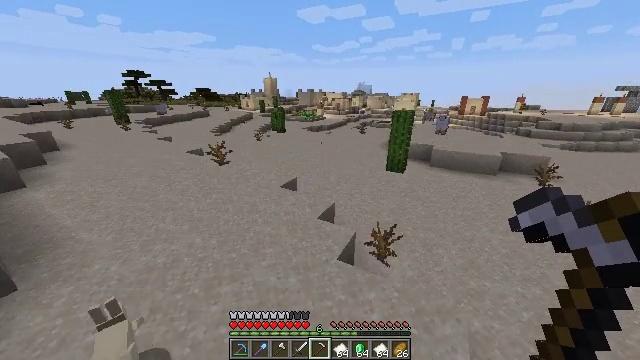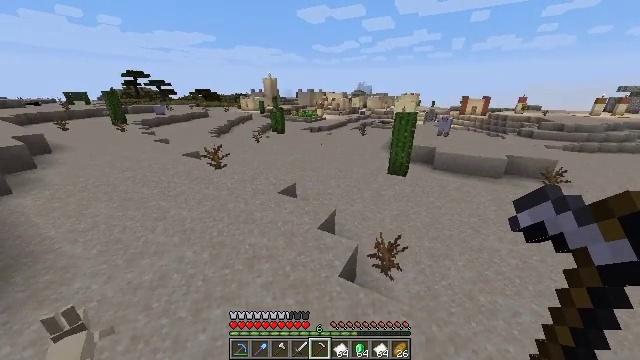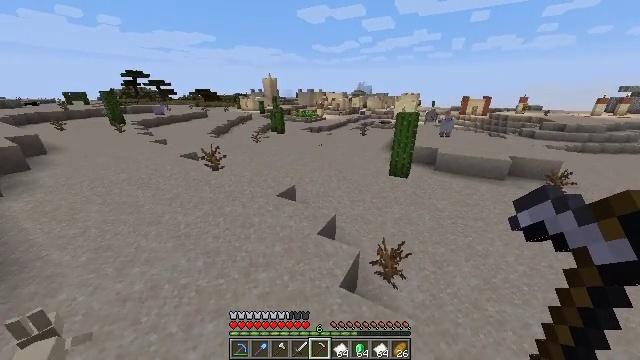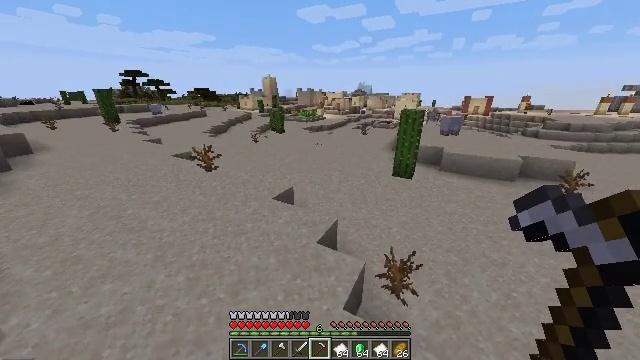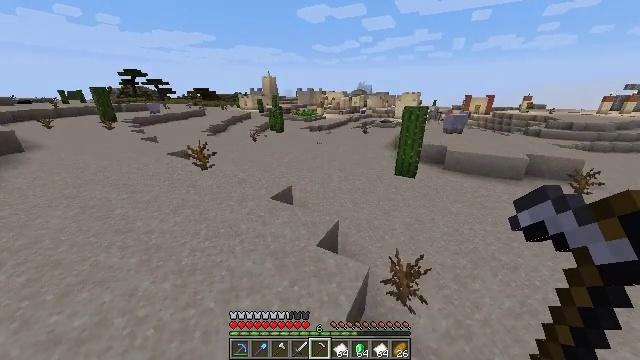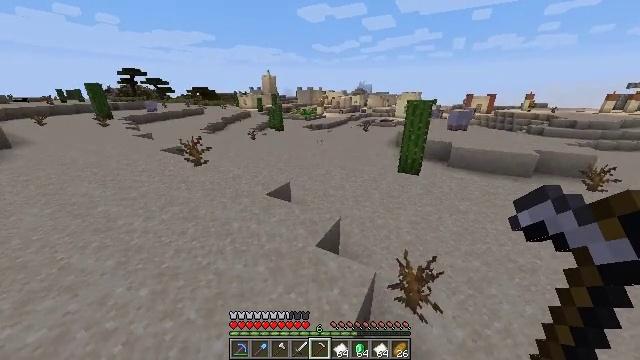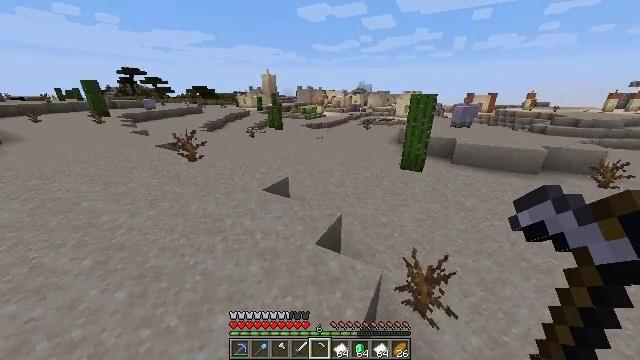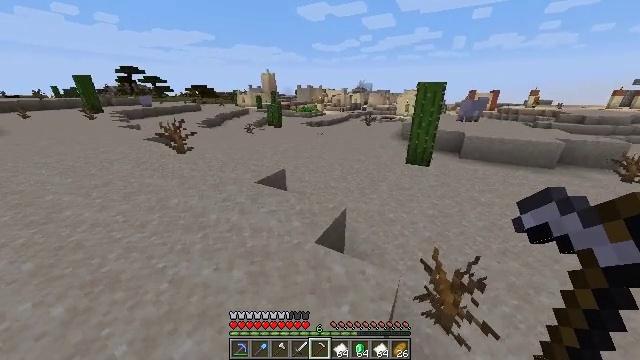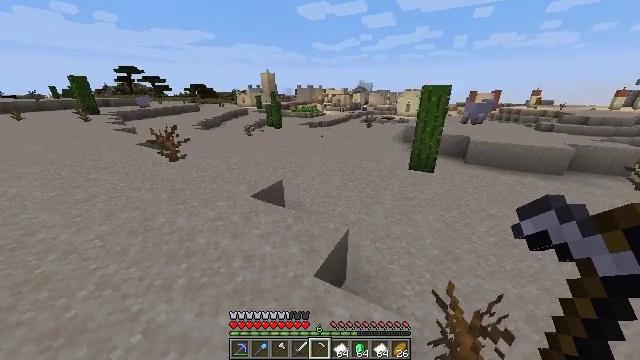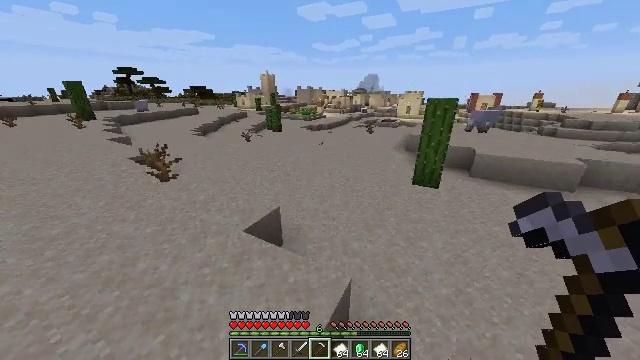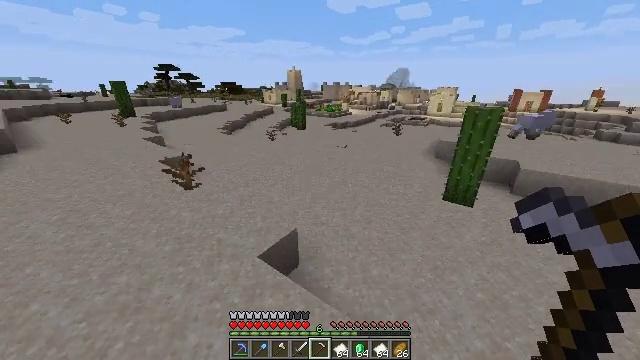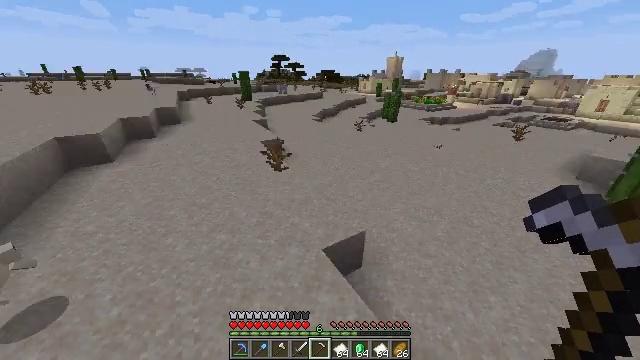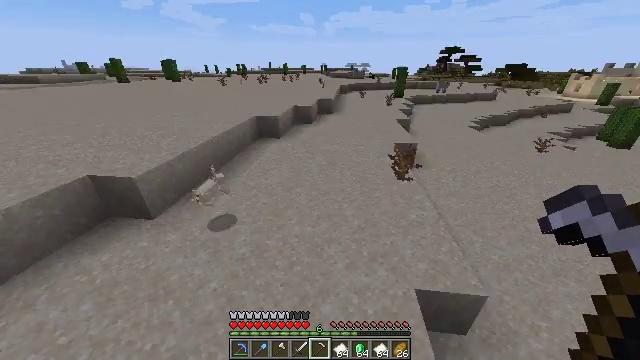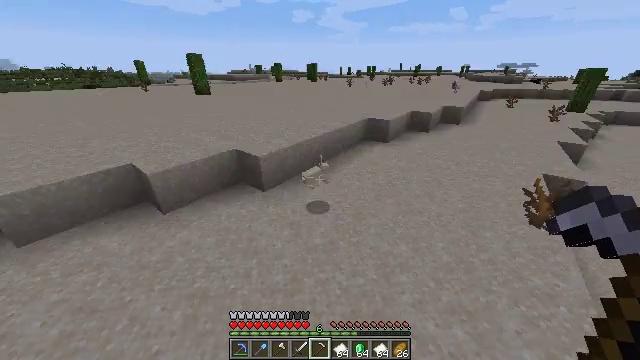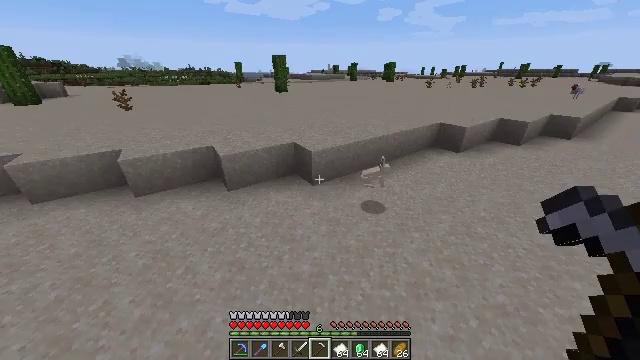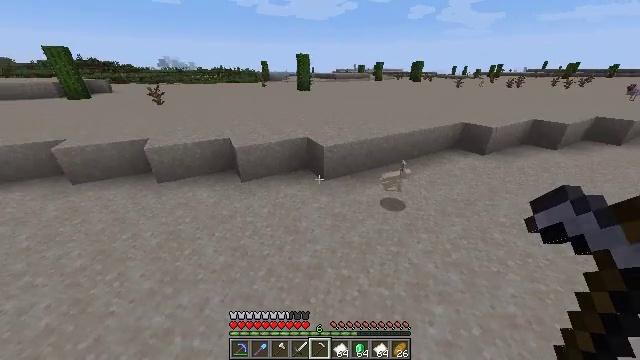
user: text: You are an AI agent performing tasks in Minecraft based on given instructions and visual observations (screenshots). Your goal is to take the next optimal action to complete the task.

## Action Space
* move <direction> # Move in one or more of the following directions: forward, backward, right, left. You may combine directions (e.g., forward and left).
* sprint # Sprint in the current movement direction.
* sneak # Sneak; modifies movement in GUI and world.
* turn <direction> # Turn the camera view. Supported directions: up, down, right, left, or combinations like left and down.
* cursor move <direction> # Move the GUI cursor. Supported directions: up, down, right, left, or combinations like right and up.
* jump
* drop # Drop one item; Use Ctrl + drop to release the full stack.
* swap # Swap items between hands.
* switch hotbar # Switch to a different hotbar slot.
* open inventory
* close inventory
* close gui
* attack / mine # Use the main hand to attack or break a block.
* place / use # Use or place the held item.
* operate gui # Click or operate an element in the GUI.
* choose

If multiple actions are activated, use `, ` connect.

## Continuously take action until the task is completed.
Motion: motion action
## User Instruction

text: Break the dead bush for sticks.
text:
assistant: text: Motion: move forward, sprint, jump
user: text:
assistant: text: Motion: move forward, sprint, jump
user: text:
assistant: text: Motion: move forward, sprint, jump
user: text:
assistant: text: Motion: move forward, sprint, jump
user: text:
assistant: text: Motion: move forward, sprint, jump
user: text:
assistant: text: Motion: move forward, sprint, jump
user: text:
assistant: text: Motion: move forward, sprint, jump
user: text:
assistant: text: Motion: move forward, sprint, jump
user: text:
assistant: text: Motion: move forward, sprint, jump
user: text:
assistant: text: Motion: move forward, sprint, turn left and down, jump
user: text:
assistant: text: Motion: move forward, sprint, turn left and down, jump
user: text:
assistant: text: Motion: move forward, sprint, turn left and down
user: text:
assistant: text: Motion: move forward, turn left
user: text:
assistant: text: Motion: move forward, turn left
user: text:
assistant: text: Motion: move forward, turn left
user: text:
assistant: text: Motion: move forward, turn right, switch to hotbar 4
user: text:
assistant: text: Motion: move forward, turn right, switch to hotbar 4
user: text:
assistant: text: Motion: move forward, switch to hotbar 4
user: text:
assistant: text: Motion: move forward, switch to hotbar 4
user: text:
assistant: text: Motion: move forward
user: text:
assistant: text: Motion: move forward
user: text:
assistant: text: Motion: move forward, turn left
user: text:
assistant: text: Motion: move forward
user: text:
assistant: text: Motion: move forward, turn right
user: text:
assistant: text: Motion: move forward, turn right and down
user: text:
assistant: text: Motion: move forward, turn right
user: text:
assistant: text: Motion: move forward, turn right
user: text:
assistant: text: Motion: move forward, turn right
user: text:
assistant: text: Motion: move forward, turn right
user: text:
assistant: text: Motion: move forward, turn right